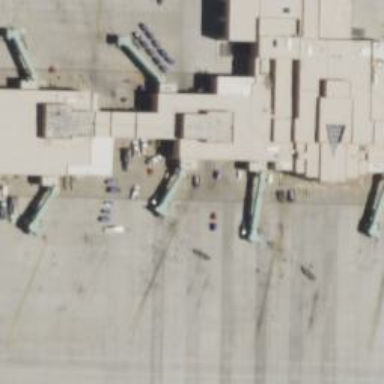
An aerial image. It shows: Airport gate.